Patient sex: M
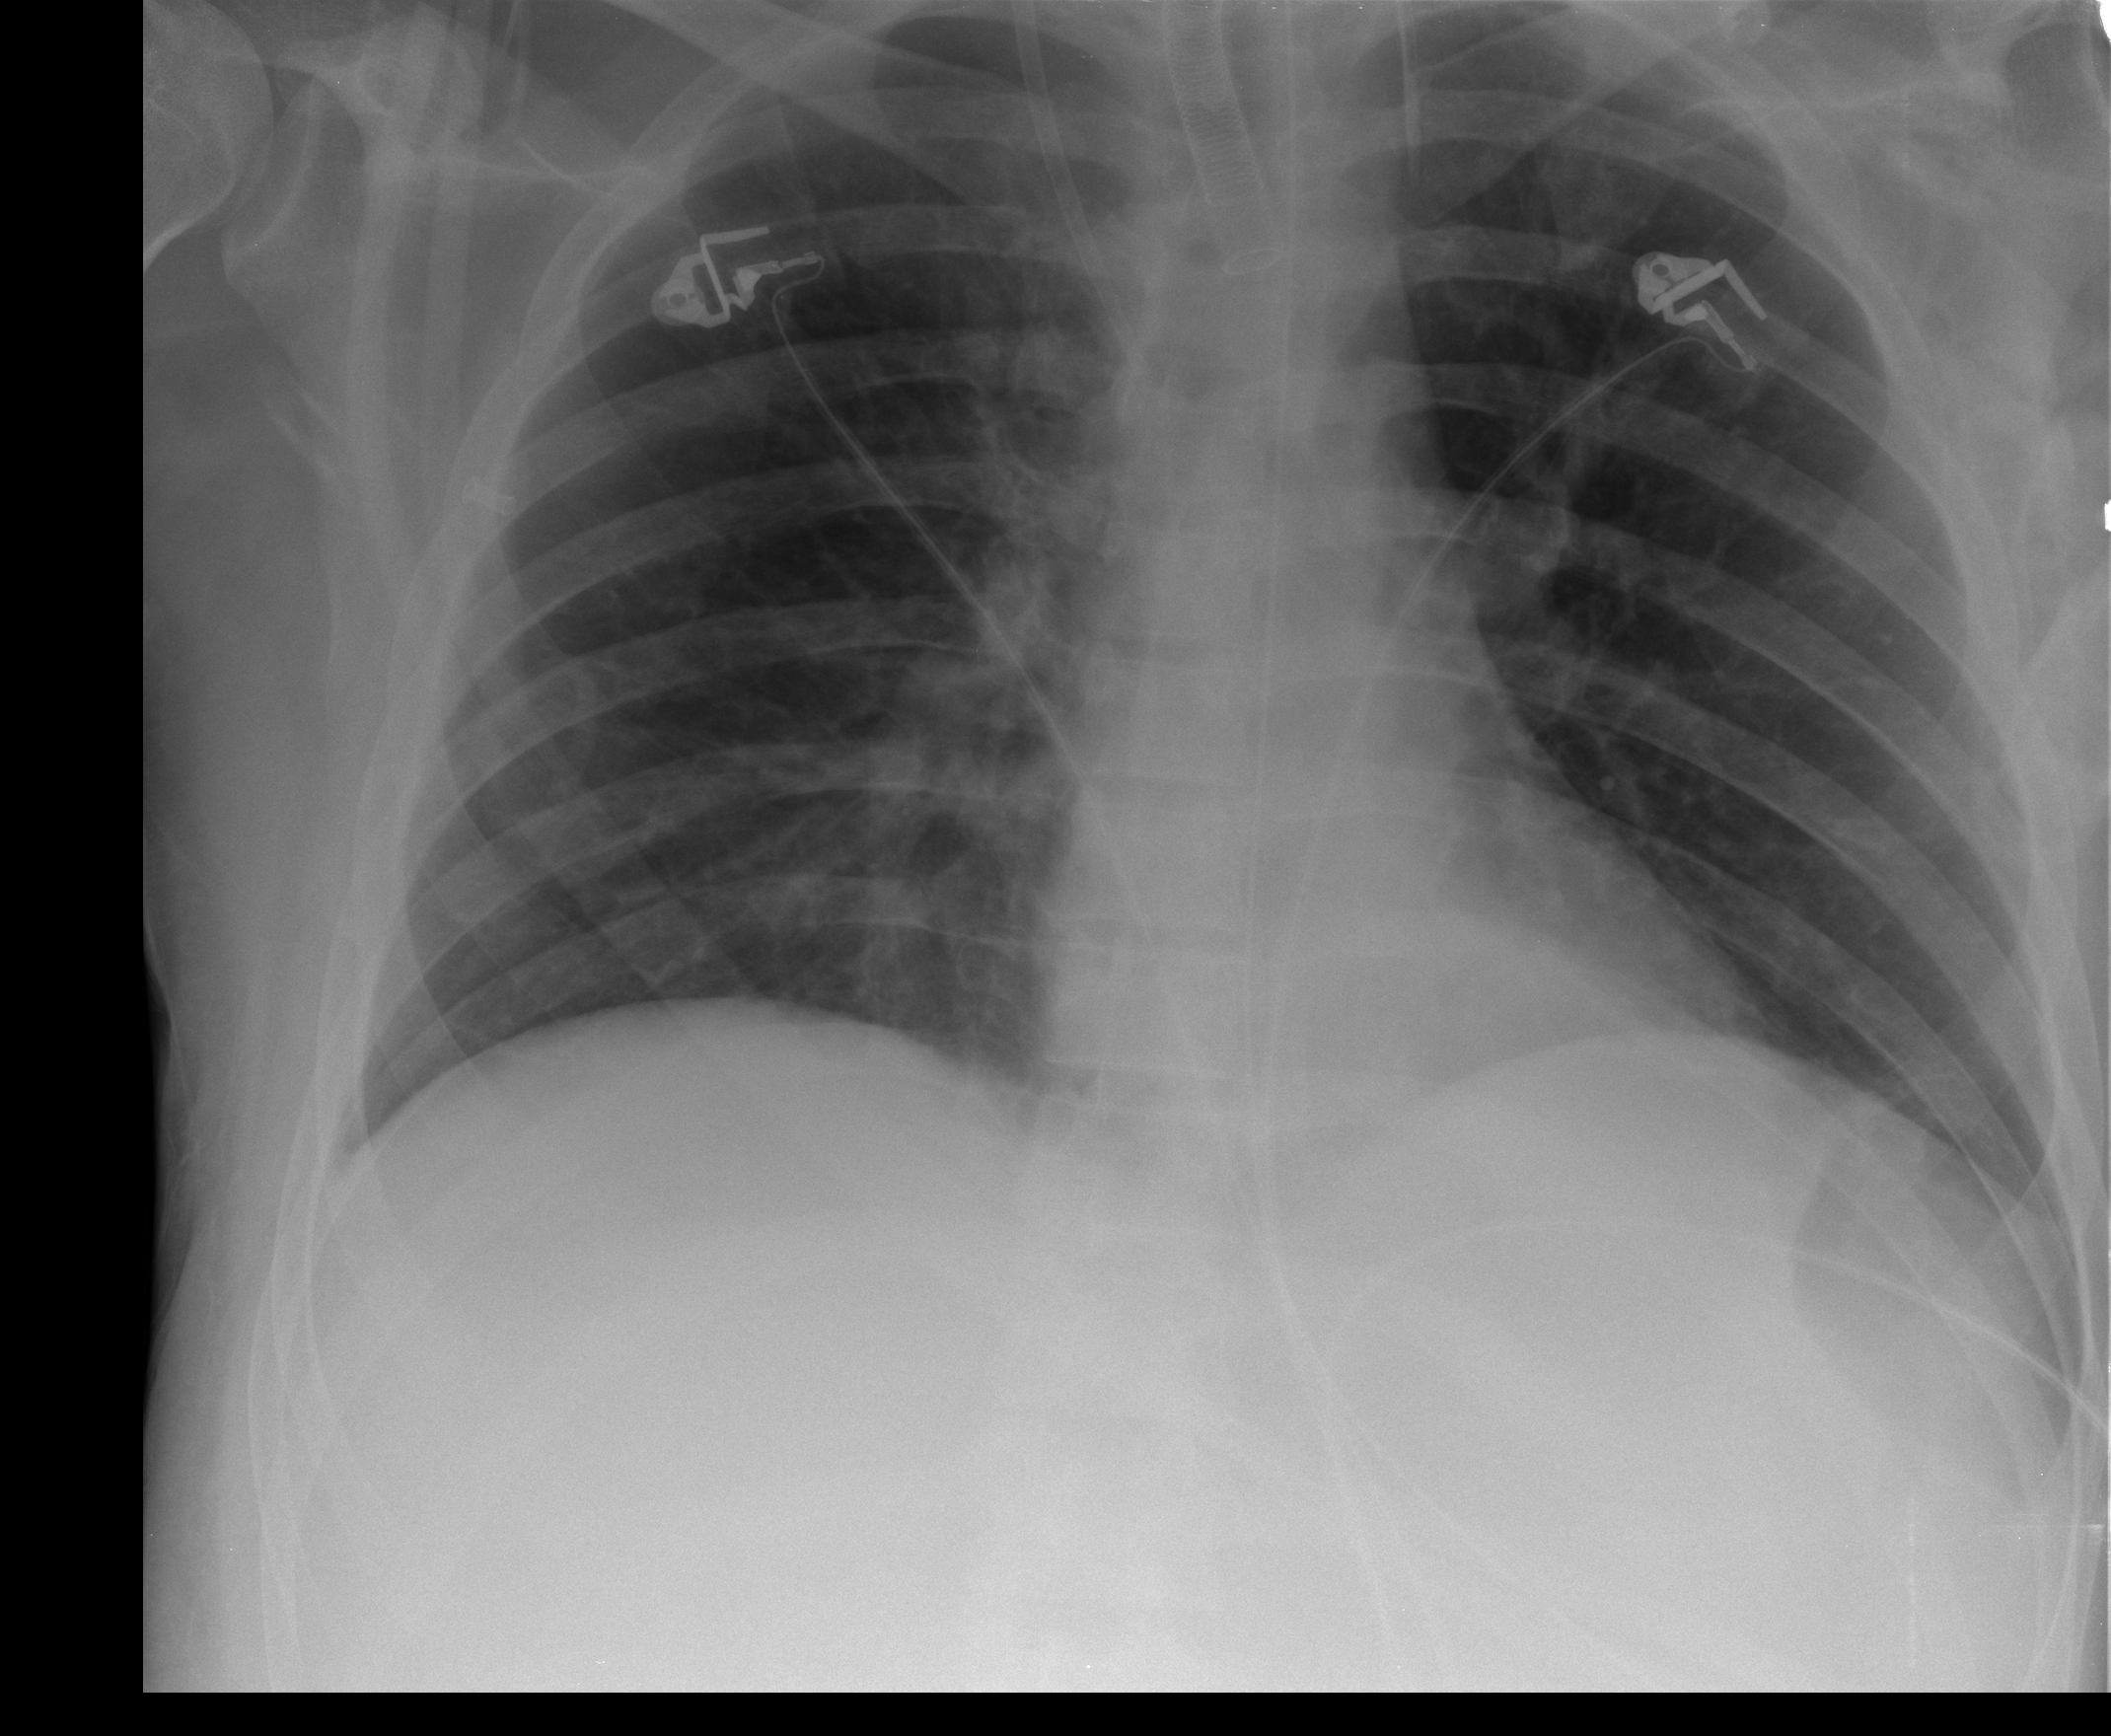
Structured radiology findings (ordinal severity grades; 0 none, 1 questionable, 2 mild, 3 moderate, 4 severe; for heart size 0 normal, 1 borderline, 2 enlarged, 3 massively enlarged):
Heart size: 0
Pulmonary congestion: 0
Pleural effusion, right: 0
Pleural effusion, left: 0
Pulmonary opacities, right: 0
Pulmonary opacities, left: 0
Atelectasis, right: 2
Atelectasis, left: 2